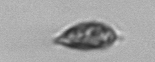
Label: Prorocentrum_triestinum